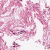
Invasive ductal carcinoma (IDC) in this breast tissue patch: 0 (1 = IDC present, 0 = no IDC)